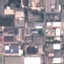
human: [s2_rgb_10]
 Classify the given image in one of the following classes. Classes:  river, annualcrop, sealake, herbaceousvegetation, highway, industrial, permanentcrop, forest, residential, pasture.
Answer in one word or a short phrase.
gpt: Industrial